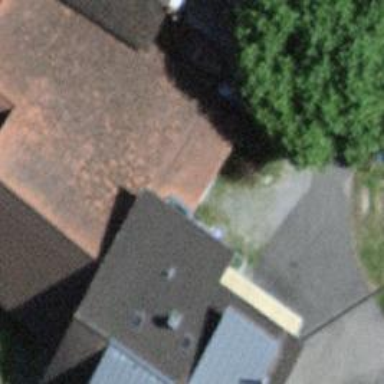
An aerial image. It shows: Warehouse building.